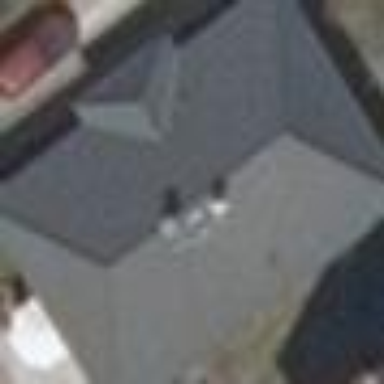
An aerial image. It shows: Simple house.